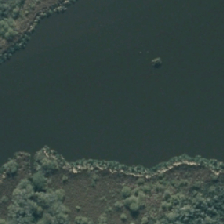
Land cover: lake_pond